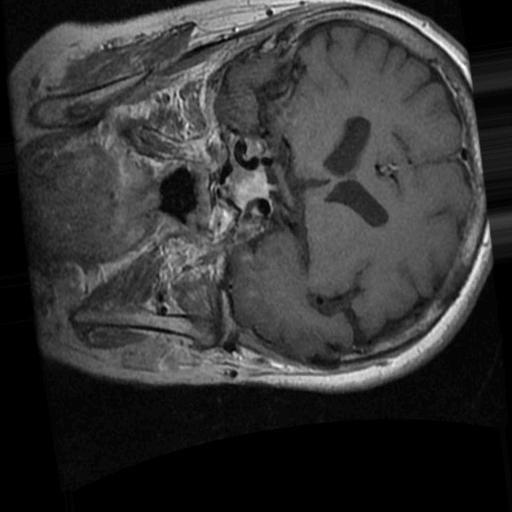
Label: brain_tumor